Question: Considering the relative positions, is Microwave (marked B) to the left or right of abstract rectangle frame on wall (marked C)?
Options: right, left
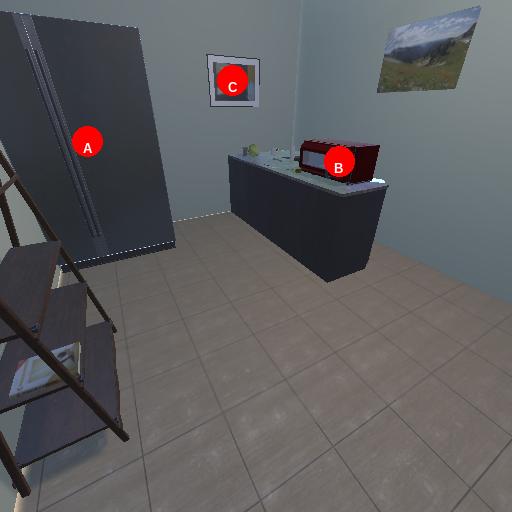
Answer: right